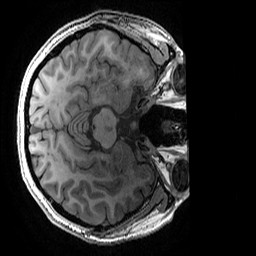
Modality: T1w
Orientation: axial
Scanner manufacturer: ge
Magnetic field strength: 3 T
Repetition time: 0.008156 s
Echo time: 0.00318 s